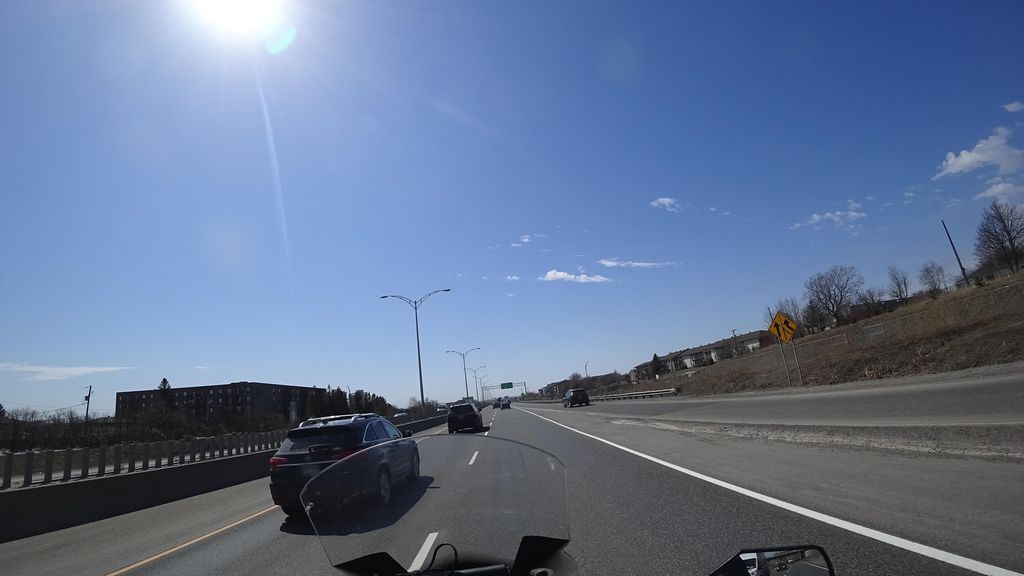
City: quebec_city